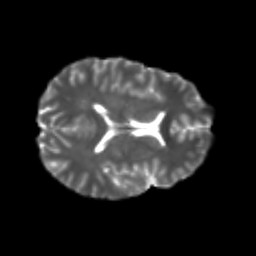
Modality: T2w
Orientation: axial
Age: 23
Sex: male
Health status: healthy
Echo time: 0.074 s